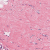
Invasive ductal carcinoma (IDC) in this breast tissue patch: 0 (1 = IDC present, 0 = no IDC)